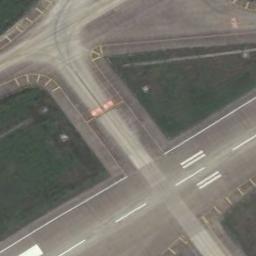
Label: runway